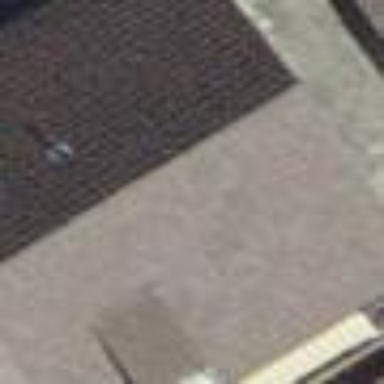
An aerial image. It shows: Semi-detached house.